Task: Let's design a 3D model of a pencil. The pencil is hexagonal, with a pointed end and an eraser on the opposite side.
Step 170:
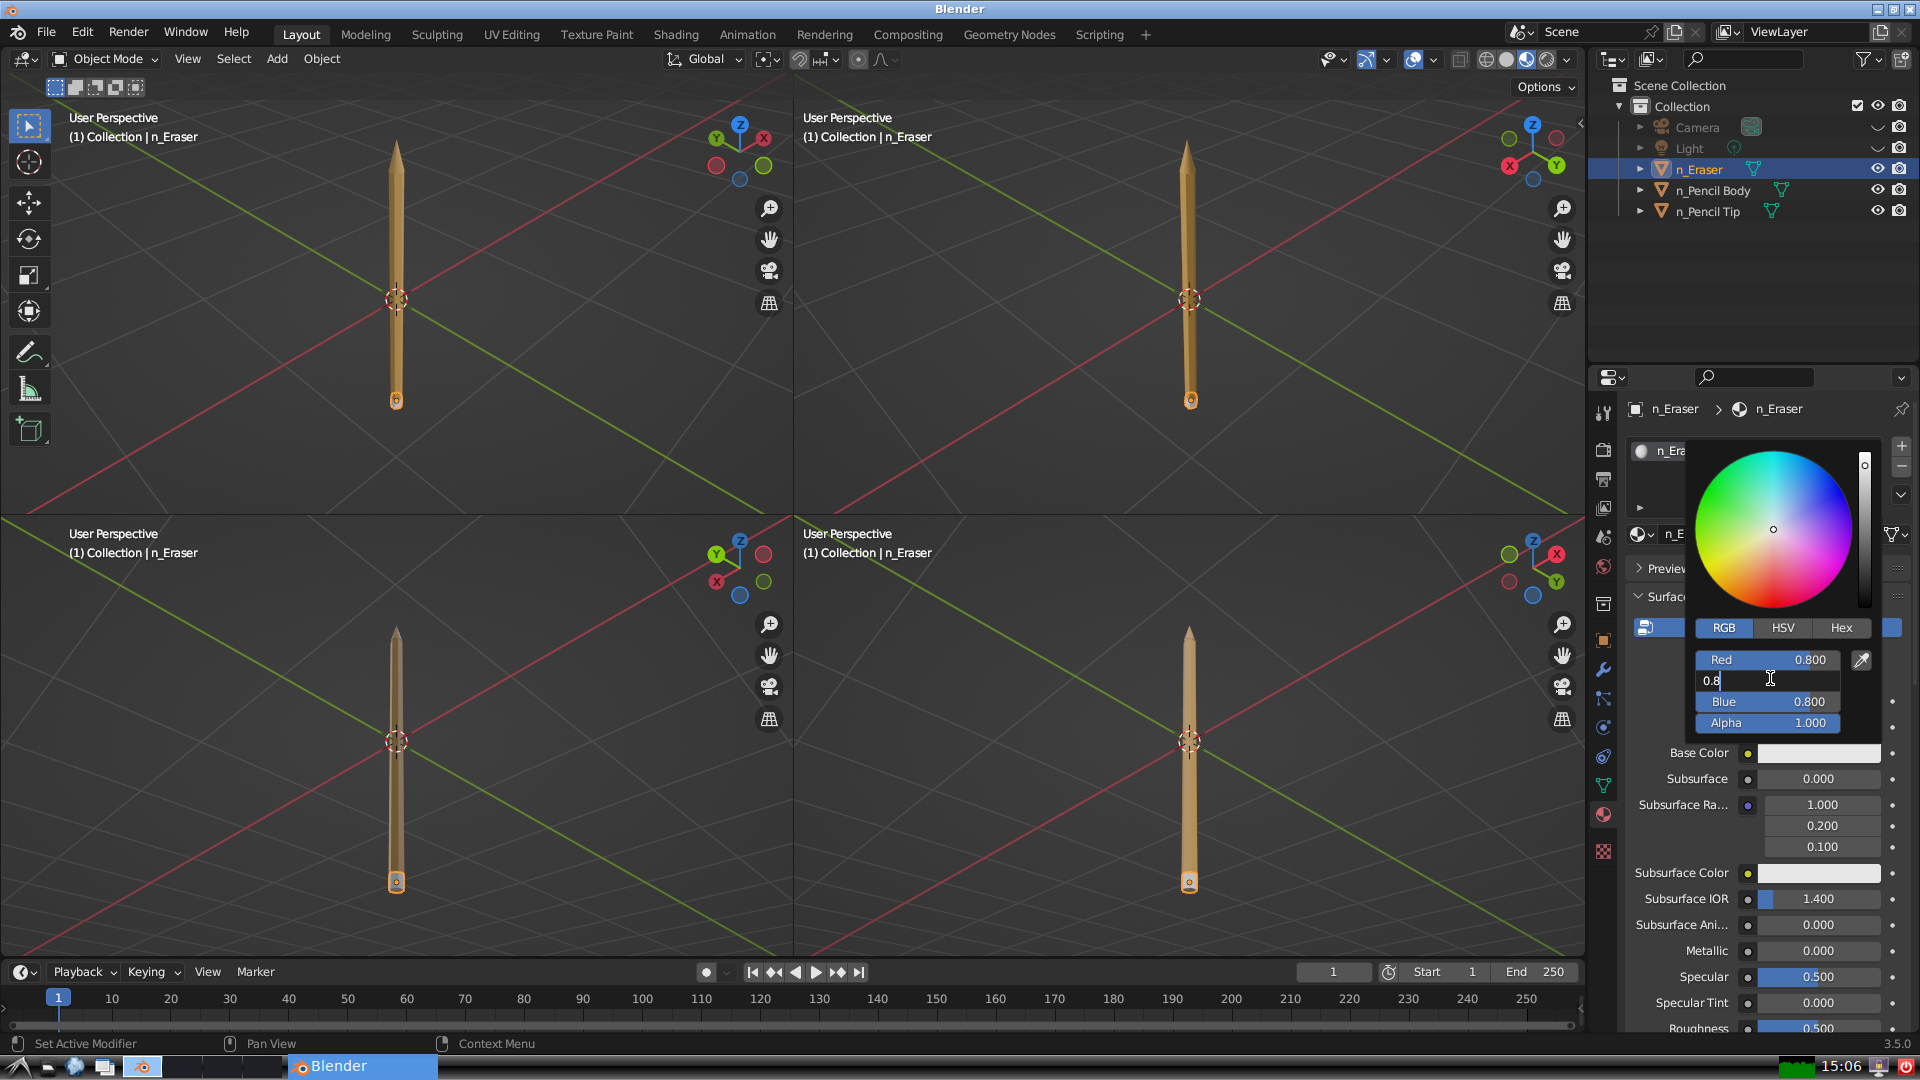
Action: {"key_press": ['Return']}